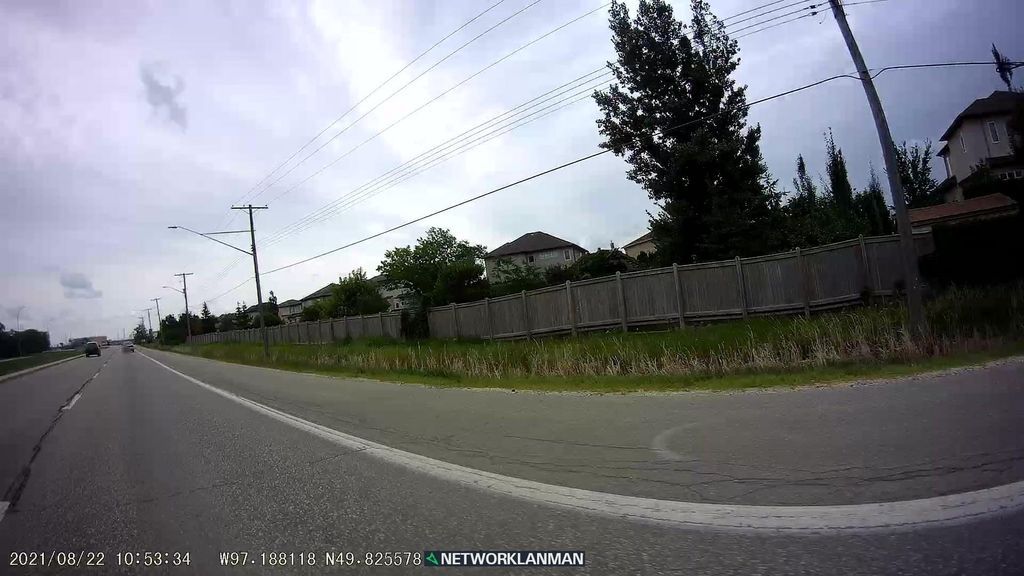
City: winnipeg